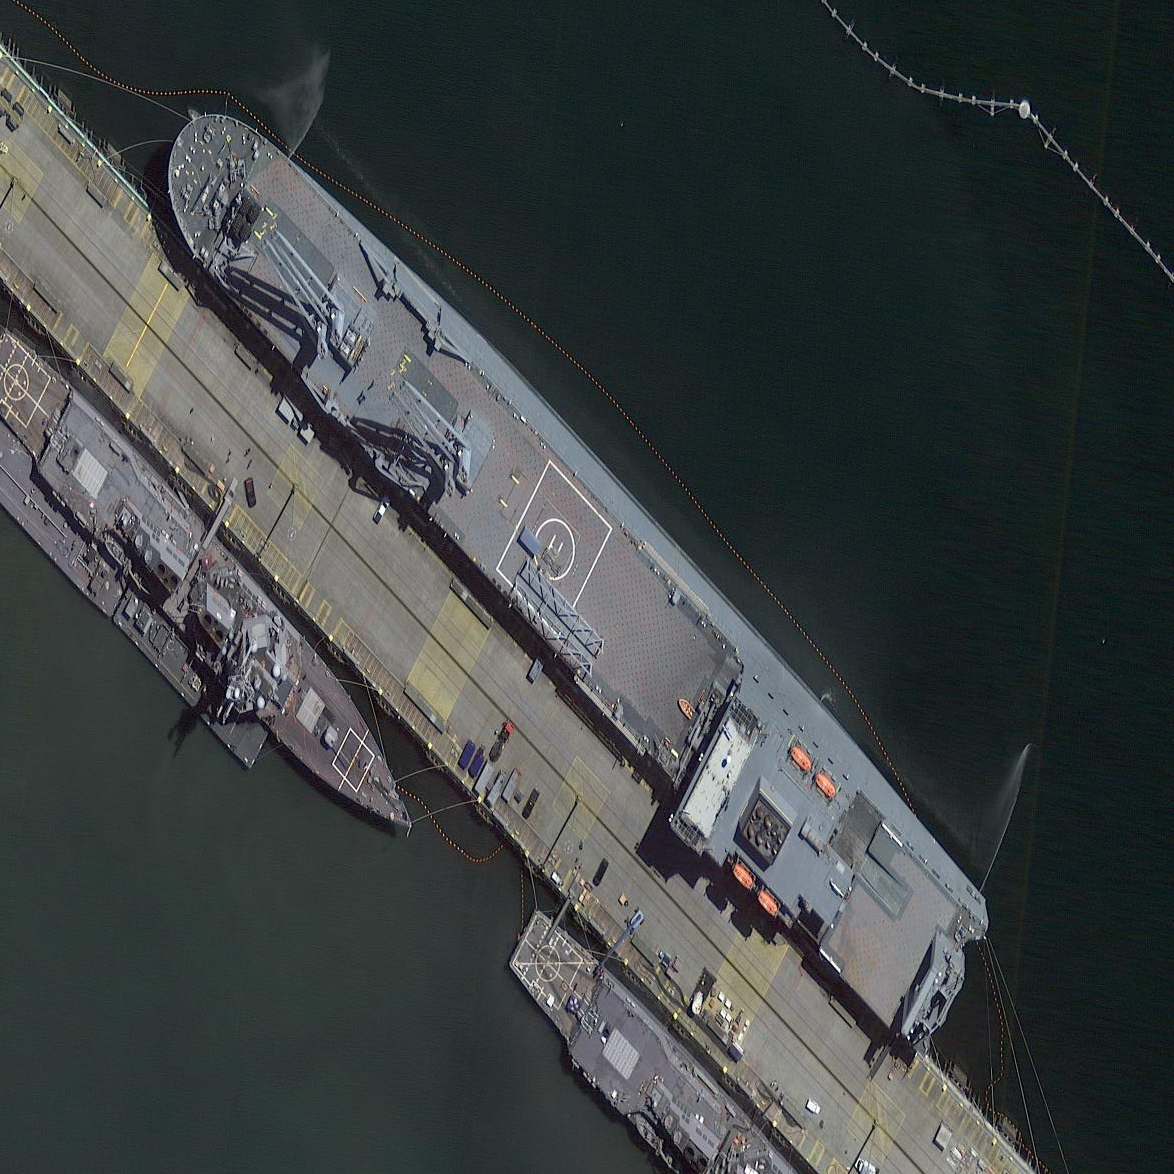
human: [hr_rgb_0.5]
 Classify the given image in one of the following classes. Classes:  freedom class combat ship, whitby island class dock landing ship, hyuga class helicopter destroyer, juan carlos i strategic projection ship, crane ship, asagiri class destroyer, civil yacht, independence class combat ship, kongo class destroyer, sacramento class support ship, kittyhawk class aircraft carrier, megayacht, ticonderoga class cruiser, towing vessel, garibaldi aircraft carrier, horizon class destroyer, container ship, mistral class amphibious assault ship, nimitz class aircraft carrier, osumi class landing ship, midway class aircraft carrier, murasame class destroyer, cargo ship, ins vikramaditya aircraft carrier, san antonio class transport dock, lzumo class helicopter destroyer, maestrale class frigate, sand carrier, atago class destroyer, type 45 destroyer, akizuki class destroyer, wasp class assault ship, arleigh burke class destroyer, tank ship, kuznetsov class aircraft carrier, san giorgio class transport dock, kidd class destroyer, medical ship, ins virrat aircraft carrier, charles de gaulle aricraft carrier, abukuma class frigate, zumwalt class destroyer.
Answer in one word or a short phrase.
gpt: Crane ship